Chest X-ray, PA view. Patient: 34 years old, sex M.
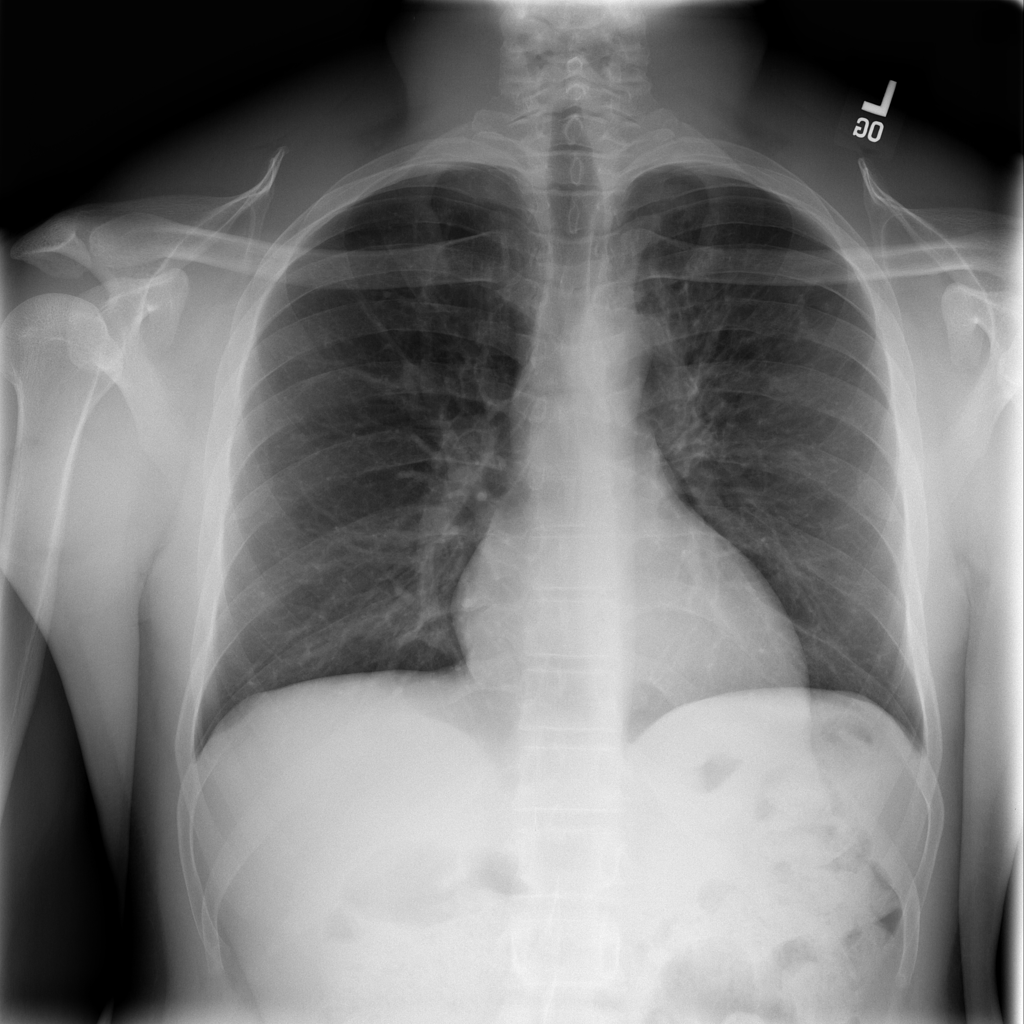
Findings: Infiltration